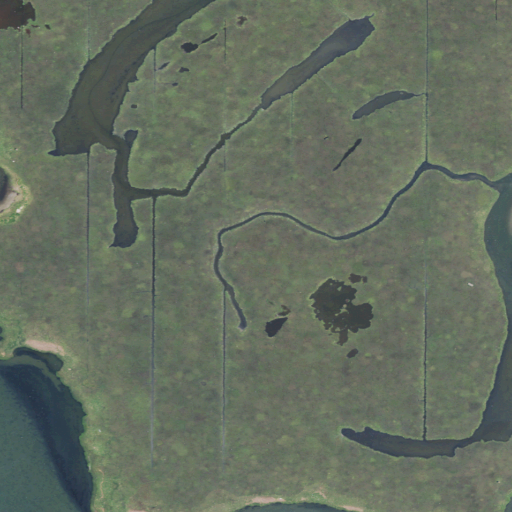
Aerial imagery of island in Delaware named Big Bacon Island containing herbaceous wetlands and open water